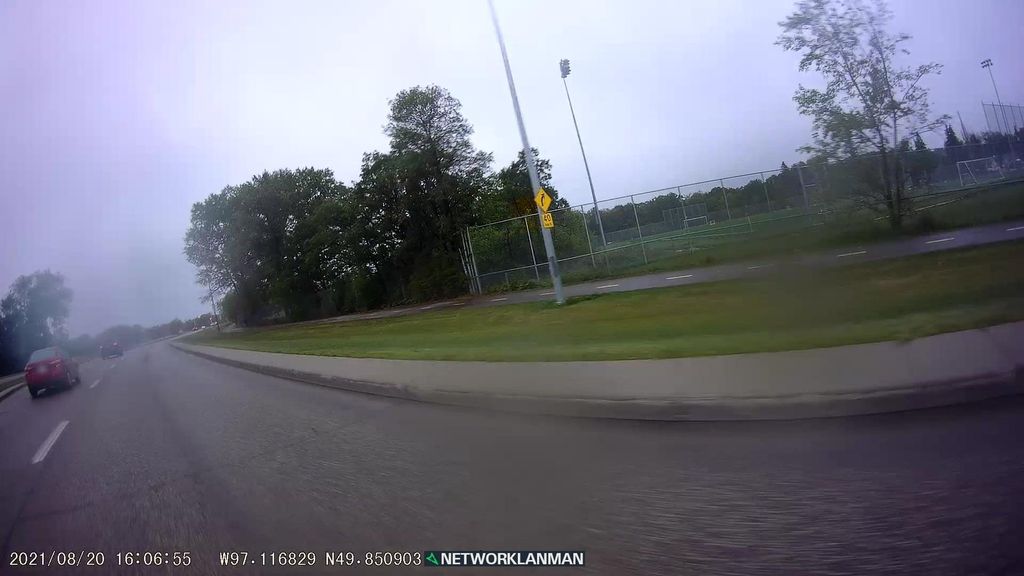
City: winnipeg